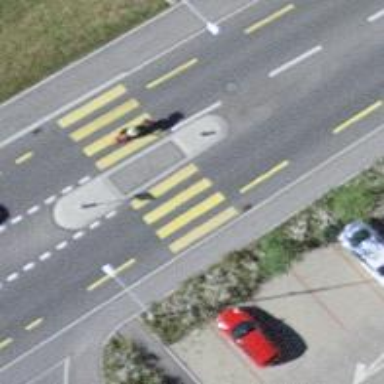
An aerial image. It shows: Footway located on traffic island.